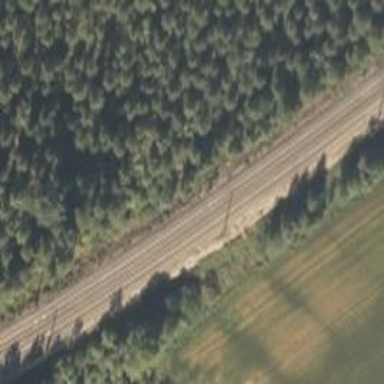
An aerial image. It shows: Railway signal with catenary mast.